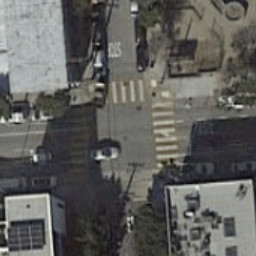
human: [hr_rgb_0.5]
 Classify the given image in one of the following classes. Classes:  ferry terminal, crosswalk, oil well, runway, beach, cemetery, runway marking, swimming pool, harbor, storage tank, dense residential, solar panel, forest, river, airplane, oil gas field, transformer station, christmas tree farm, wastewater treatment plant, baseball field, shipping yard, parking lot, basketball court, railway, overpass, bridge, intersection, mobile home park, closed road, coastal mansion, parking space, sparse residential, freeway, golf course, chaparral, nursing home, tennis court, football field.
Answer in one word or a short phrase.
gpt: crosswalk